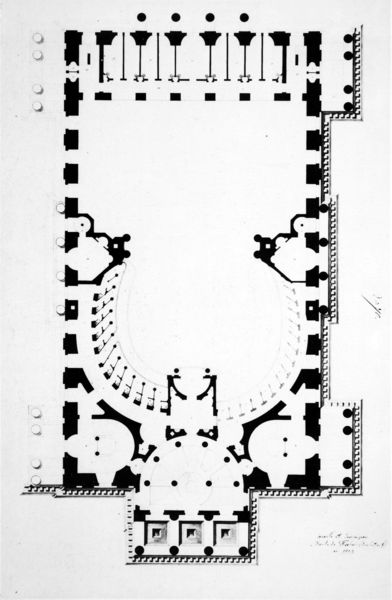
Titel: Oper in Wien, Grundriss Rang
Künstler: Carl von Fischer
Standort: München
Institution: Architektursammlung der Technischen Universität
Schlagwörter: dunkel, flügel, weiß, fenster, grau, pfeiler, raum, schwarz, skizze, stützen, säule, säulen, tür, zeichnung, zimmer, gebäude, haus, schloss, wand, architektur, barock, sockel, stein, signatur, kirche, drei, bühne, theater, renaissance, kreis, oval, rund, vorbau, schrift, papier, bogen, italien, türen, mauer, formen, linien, hof, empore, loge, saal, vogelperspektive, kuppel, symmetrie, striche, tor, umriss, halle, bögen, wände, eingang, erker, gang, antike, eckig, rechteck, türme, münchen, draufsicht, symmetrisch, schnitt, schwarzweiss, stich, strich, beschriftung, räume, entwurf, altar, arkaden, hauptschiff, kathedrale, rom, halbkreis, halbrund, quadrate, portal, geometrisch, portale, mauern, antik, profan, altarraum, apsis, chor, kapelle, griechenland, plan, ausgang, zentrum, tempel, westen, viereck, bau, sakralbau, osten, bauen, athen, geschoss, basilika, riss, grundriss, aufriss, nischen, etage, maßstab, bauplan, kriche, krypta, wölbung, zentralbau, rotunde, fundament, treppenaufgang, rundgang, notizen, erdgeschoss, erweiterung, apsiden, beschriftet, lageplan, mauerverstärkung, mehrfachzugang, michaelskirche, nord-ost-verstärkung, portikuus, saalkirche, sakraler raum, südzugang, theatinerkirche, verstärkung, vogelperspetive, zentalbau, zollhaus, planung, rnd, länglich, sall, schrif, arhcitektur, symmetire, beschrifttung